Field crop: maize
Growth stage: 2
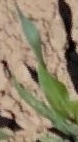
Species: maize